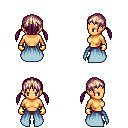
a pixel art fantasy rpg character, female body template, human, tanned skin, overskirt, red pants, white blonde twin-tailed hairstyle, gold gloves, ghillies, four views (front, back, left, right), 2x2 character sprite sheet, small pixel art, hard edges, no anti-aliasing